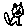
Label: cat